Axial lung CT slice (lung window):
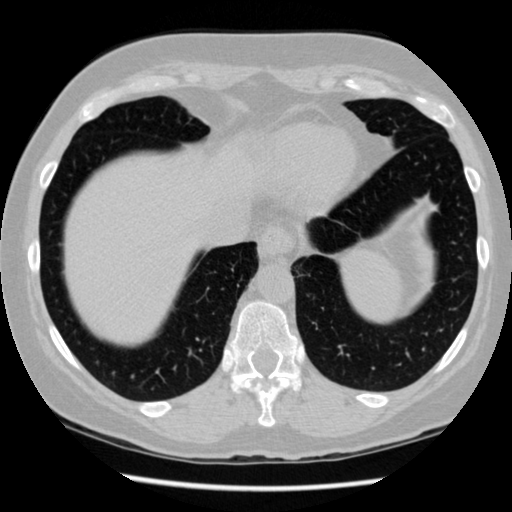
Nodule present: no